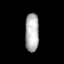
Tissue: lung
Cell type: Myeloid cells
Senescence score: 0.5481
Nuclear area (px): 519
Mean DAPI intensity: 179.145